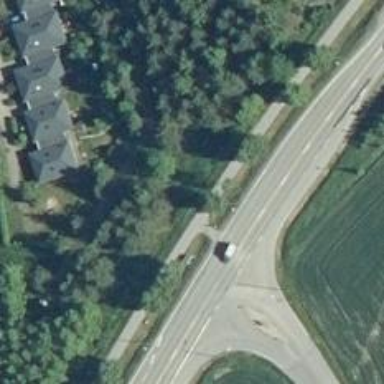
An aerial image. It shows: Cycleway.